Question: >
<URL>
How is the 'bgcolor' property calculated?
When i use the following html code...
'''
<body bgcolor="#Deine Mutter hat eine Farbe und die ist grun."></body>
'''
...what I get is the following color.

By the way: When I try to use it in CSS it won't work and will apply the standard color:
'''
body{
color: #IchwillGOLD;
}
'''
Why?
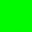
Answer: My first try on this was a little trial on error and while I found some interesting properties of the system, it wasn't quite enough to form an answer. Next, I turned my attention to the standard. The reason that I believed this to be in the standard was that I tested it on three different browsers and they actually all did the same thing. Using the standard I found out what happens:
1. All characters that aren't hexadecimal are replaced by zeroes (so only zeroes, 1-9 and a-e remain)
2. The string is zero padded at the end to be a multiple of three
3. The string is then divided up in three equal parts, each representing a color
4. If the resulting strings are longer than 8 characters, take the last 8 characters of each string
5. As long as each of the strings starts with a zero, the first character is removed from each string (not happening for this particular string since it starts with De
6. The first two characters are taken from each of those strings and converted to a number for use as one of the components of the color
This way you'll see you get '00FA00' for 'Deine Mutter hat eine Farbe und die ist grun.'
The html5 standard describes the process more precisely and actually describes a couple more cases here: <URL> under the "rules for parsing a legacy color value"